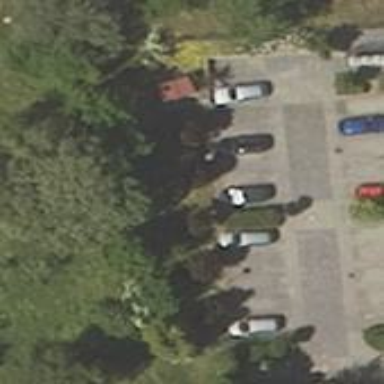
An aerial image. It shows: Parking area with paving stones surface.